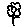
Label: flower